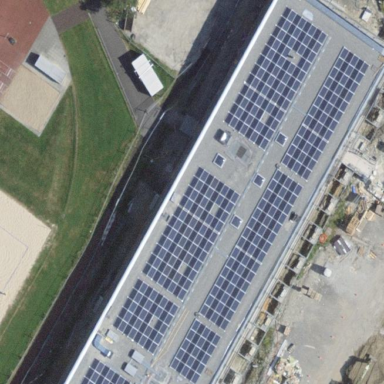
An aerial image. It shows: Solar power generator.